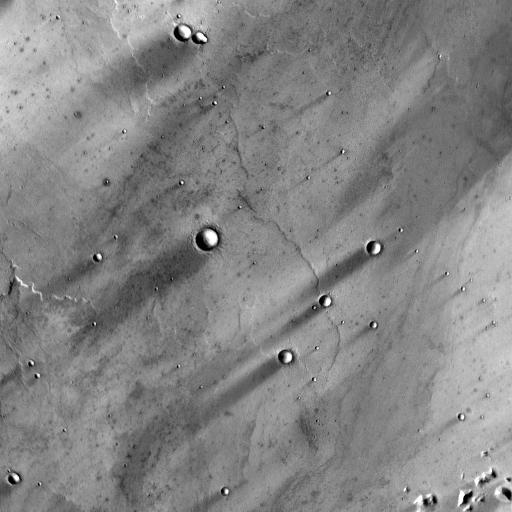
Crater classes present: Background, Other